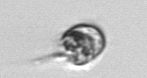
Label: Balanion